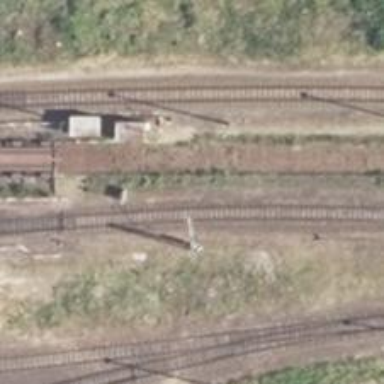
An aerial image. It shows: Rail yard with electrified contact lines for the trains.